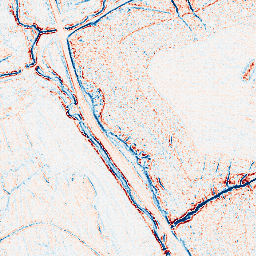
Category: edge_preserving
Decomposition family: bilateral
Decomposition parameters: d: 5
sigma_color: 50
sigma_space: 150
Upsampling method: sinc_blackman
Upsampling parameters: scale: 2
kernel_size: 4
Upsampling scale: 2